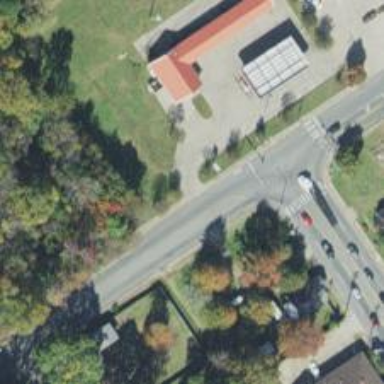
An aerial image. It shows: Unmarked crossing on the road.